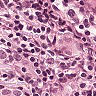
Metastatic tissue present: yes